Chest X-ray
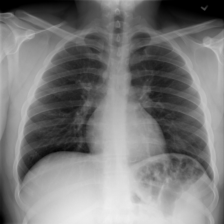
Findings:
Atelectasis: negative
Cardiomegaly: negative
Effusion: negative
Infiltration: negative
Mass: negative
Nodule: negative
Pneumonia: negative
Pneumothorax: negative
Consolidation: negative
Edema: negative
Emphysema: negative
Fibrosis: negative
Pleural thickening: negative
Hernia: negative